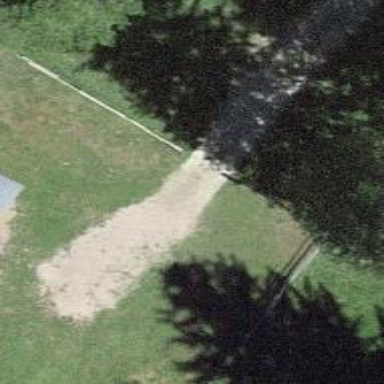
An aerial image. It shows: Gate.